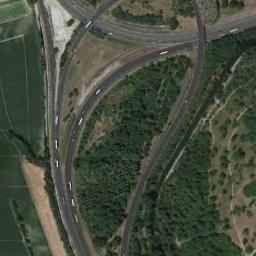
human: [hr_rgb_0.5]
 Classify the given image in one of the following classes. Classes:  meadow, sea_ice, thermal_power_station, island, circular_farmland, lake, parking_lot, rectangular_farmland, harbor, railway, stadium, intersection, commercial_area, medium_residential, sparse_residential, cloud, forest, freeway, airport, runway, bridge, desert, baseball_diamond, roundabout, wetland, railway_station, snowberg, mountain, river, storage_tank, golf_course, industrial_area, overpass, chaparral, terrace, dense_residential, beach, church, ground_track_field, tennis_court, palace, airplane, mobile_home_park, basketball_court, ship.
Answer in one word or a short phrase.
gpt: overpass